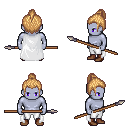
a pixel art fantasy rpg character, male body template, dark elf, purple skin, white cape, white pants, light blonde short topknot hairstyle, brown shoes, spear, four views (front, back, left, right), 2x2 character sprite sheet, small pixel art, hard edges, no anti-aliasing